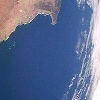
Label: water